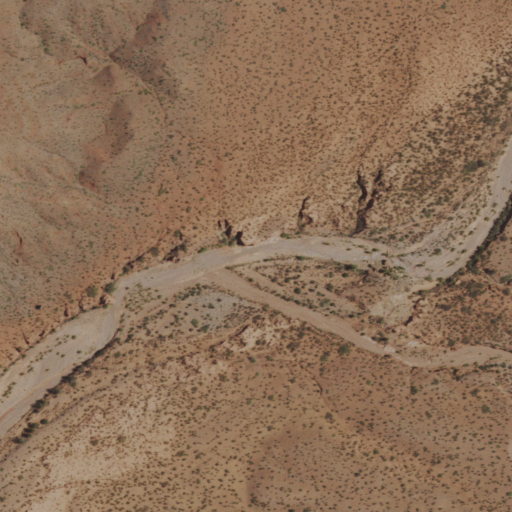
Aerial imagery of valley in New Mexico named Cañoncito Colorado containing only shrub